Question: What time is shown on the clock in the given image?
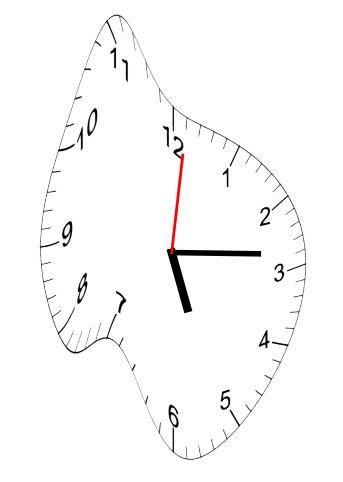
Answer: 05:14:01